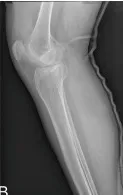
(A, B) Preoperative positive and lateral x-rays of the knee joint.
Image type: radiology (x_ray)